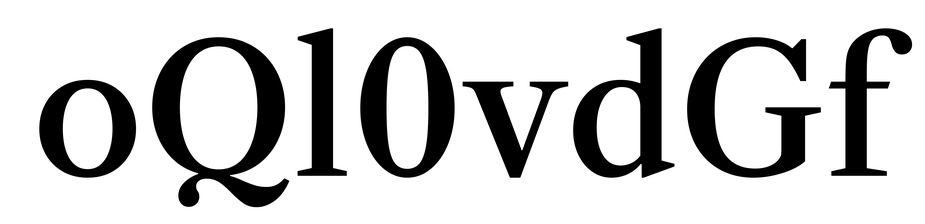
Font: LibreCaslonText_Medium